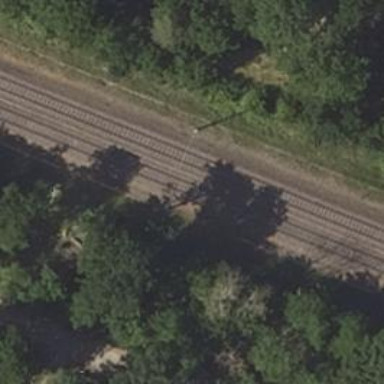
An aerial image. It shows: Railway milestone with catenary mast.